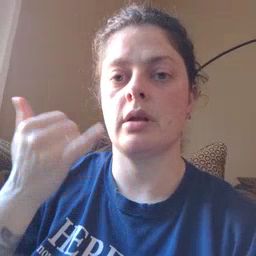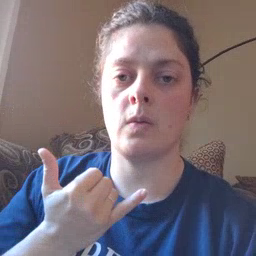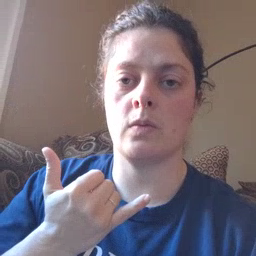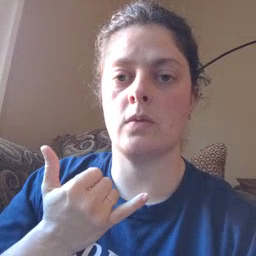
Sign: now